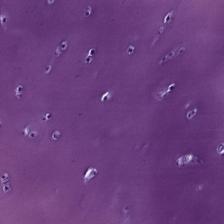
Label: Non-Tumor